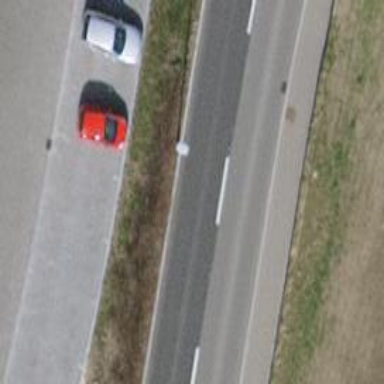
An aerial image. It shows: Tertiary road with asphalt surface and sidewalk on the left side.